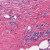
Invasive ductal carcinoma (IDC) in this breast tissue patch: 0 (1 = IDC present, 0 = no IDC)